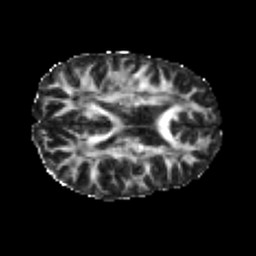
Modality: FA
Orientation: axial
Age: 21
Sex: male
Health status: healthy
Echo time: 0.074 s